Question: I haven't been able to pinpoint the cause of an issue i'm having , regarding our company project.
I have notice that in all the auto layout views in the project , the views that appear to be attached to a specific side in interface builder,
are presented on the opposite side after the build.
I.e when i am adding a view to a storyboard view controller, than creating an horizontal space constraint to it's superview leading margin (left side) it appears ok on interface builder and the preview, but after the build, it appears to be inverted on simulator/device , the view has the same horizontal space but to the opposite side ( right side on this example).
The same issue happens to all the views that are already were on the app (the views that supposed to be on the right side appear to be on the left side and vice versa )
I spend hours to figure out what cause this invert with out any success (the issue happens only in our project), i even tried to change the project definitions according to a new one.
I'll appreciate if you will be able to help me on this matter.
I'am adding the screenshot of the view in interface builder, the preview and the simulator
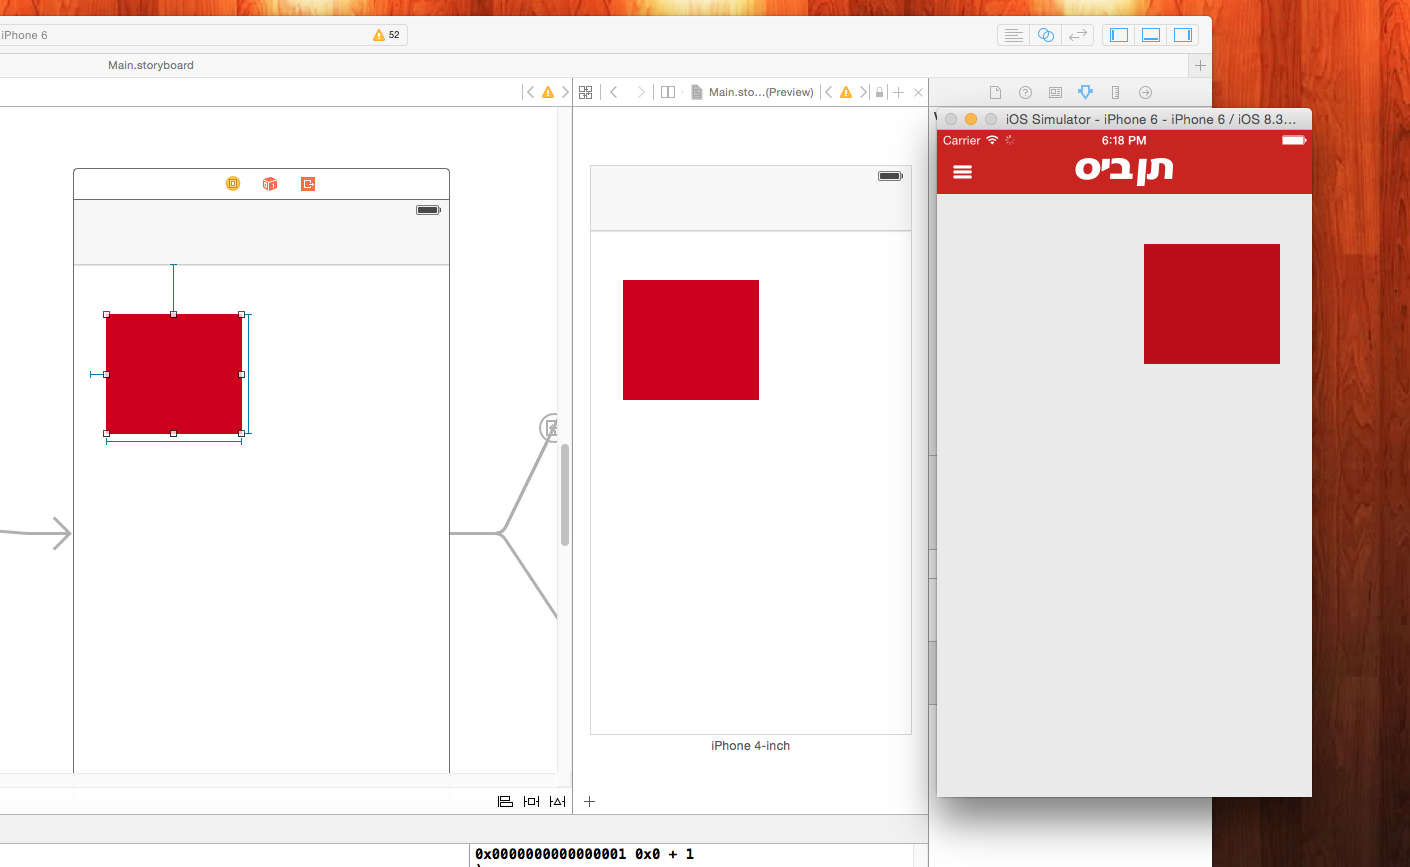
Answer: There are two kinds of horizontal constraint -- universal and language-bound.
- The constraints are called Left and Right. The meanings of these constraints never change.- The constraints are called Leading and Trailing. Their meaning depends on the language environment in which the app is running. If the language is like English, Leading is left and Trailing is right; but if the language is like Arabic or Hebrew, which are written from right to left, Leading is right and Trailing is left. This allows labels to be constructed that work correctly regardless of writing direction.
This distinction is drawn in Interface Builder with the "Respect language direction" menu item; to get the universal Left-Right constraints, it:

So, you may be using Leading and Trailing correctly and appropriately for some views, but it sounds from your complaint as if you have accidentally used Leading and Trailing for some views where you meant to use Left and Right.